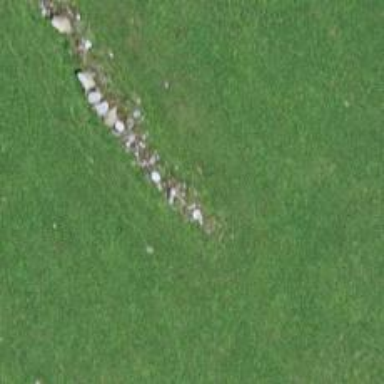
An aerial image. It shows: Hedge barrier.